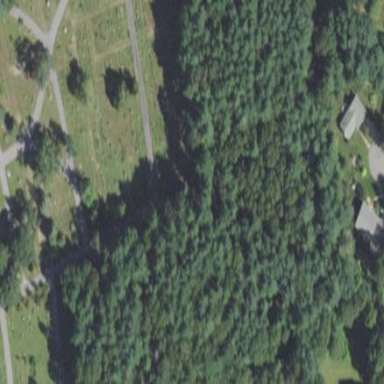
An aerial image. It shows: Cemetery with historic significance.